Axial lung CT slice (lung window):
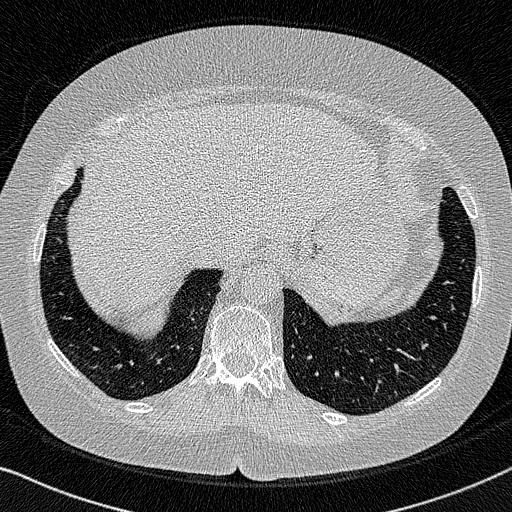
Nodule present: no